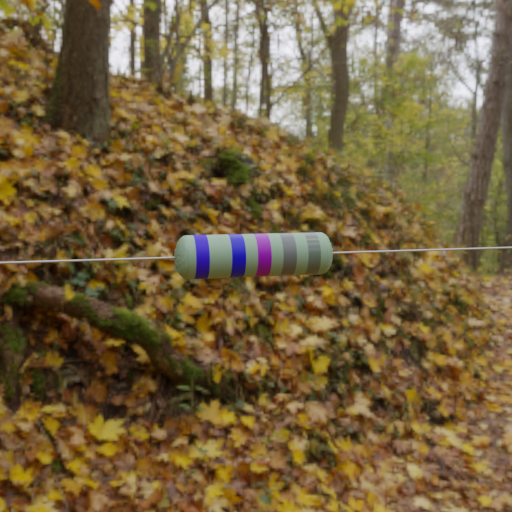
Resistor colour bands (in order): blue, blue, violet, gray, gray